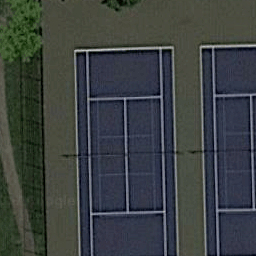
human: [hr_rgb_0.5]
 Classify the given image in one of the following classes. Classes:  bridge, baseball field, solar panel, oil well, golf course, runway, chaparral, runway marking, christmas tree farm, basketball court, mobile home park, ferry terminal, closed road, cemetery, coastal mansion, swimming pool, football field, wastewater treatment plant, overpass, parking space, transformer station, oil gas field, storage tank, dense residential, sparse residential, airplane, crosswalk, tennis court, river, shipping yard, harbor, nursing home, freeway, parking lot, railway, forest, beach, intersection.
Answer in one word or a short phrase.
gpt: tennis court